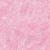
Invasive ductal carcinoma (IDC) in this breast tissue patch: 0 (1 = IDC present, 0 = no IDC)